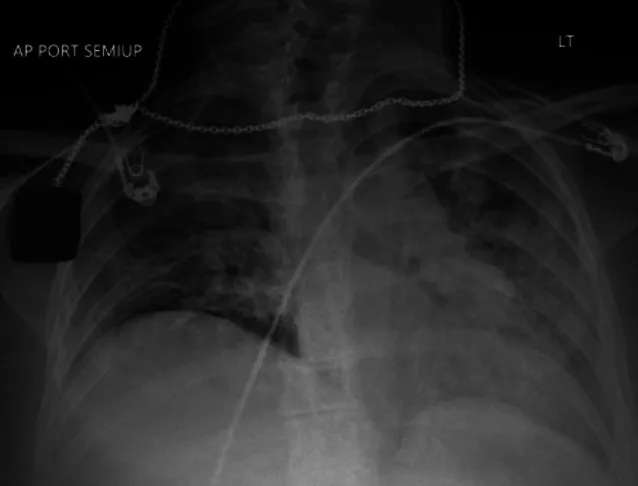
Anterior-Posterior Semi-Upright Chest X-ray Obtained Upon Admission.
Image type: radiology (x_ray)